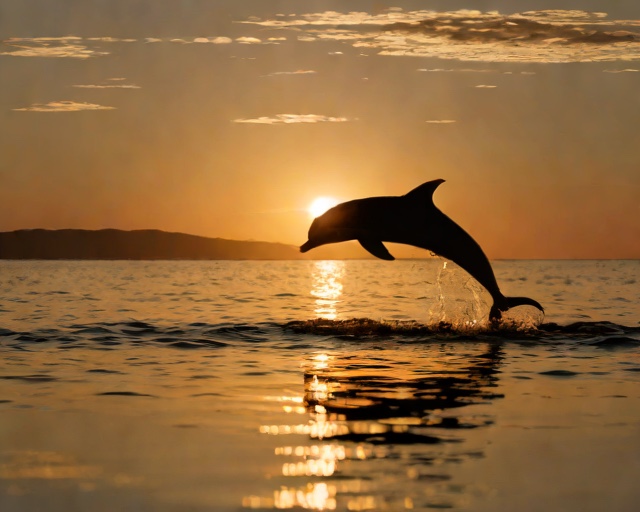
Category: Summer